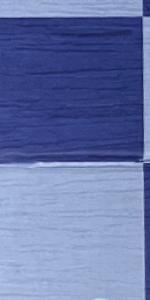
Label: Empty